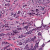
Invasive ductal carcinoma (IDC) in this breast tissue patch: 1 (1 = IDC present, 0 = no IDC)